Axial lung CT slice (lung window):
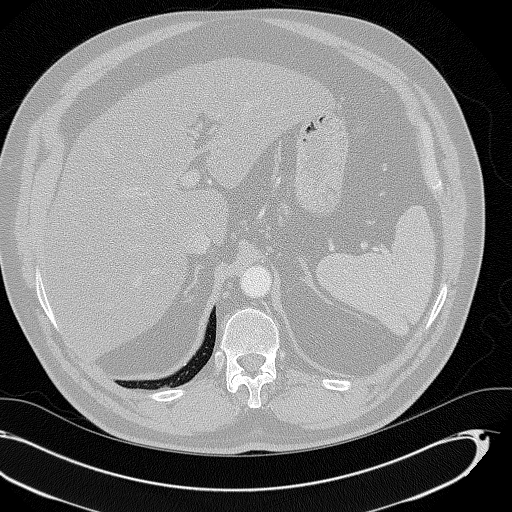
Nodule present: no